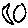
Label: moon